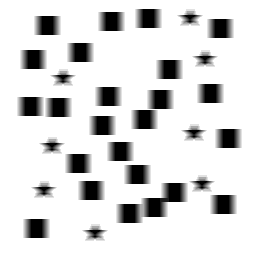
Squares: 24
Triangles: 0
Stars: 8
Total shapes: 32